Question: I am working in an application in that I need to record and play audio file. I have done everything related to recording and playing. This time I am little confused about UI related, May be first time this confusion..
As per the above Image I need to show the playback track, so far I have done lot with progress bar and slider to show playback seconds or server response. I am checking my self to implemente this but I am not getting any exact idea to do. Can some suggest me any idea to implement the same. Your suggestions more useful for my work. Thanks in advance.
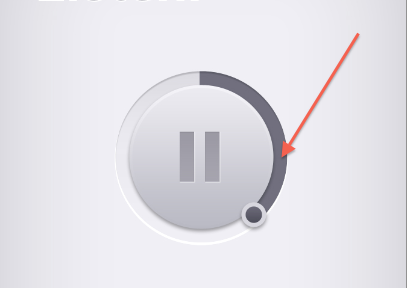
Answer: You could use the class I posted below and use it inbetween the background image and top it with the pause/play button. For the asset(little ring) at the current position you may want to use basic trigonometry.
A simple UIView subclass that draws a ring depending on a progress. It's may need some love by means of configuration of the circle radius and such:
'''
@interface CircleProgressView : UIView
{
double progress_;
UIColor *color_;
}
- (void)setProgress:(float)progress;
- (void)setColor:(UIColor *)color;
@end
'''
'''
@implementation CircleProgressView
- (void)setProgress:(float)progress
{
_progress_ = progress;
[self setNeedsDisplay];
}
- (void)setColor:(UIColor *)color
{
color_ = color;
}
- (void)drawRect:(CGRect)rect
{
CGContextRef context = UIGraphicsGetCurrentContext();
CGContextSetLineWidth(context, 6);
CGContextSetStrokeColorWithColor(context, color_.CGColor);
CGContextAddArc(context,
self.frame.size.width / 2.0,
self.frame.size.height / 2.0,
self.frame.size.width / 2 - 4.5, 0.0, M_PI * progress_ * 2.0, NO);
CGContextStrokePath(context);
}
'''